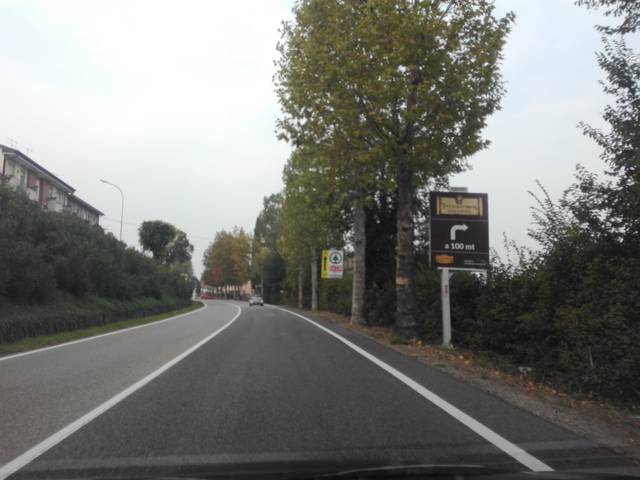
Region: Italy
Coordinates: 45.438, 10.724